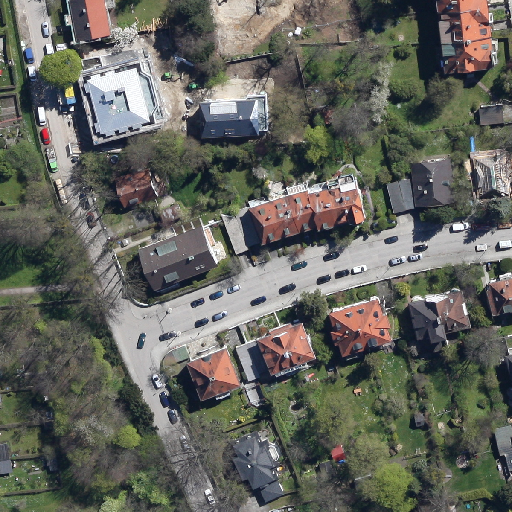
Referring expression: truck